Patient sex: M
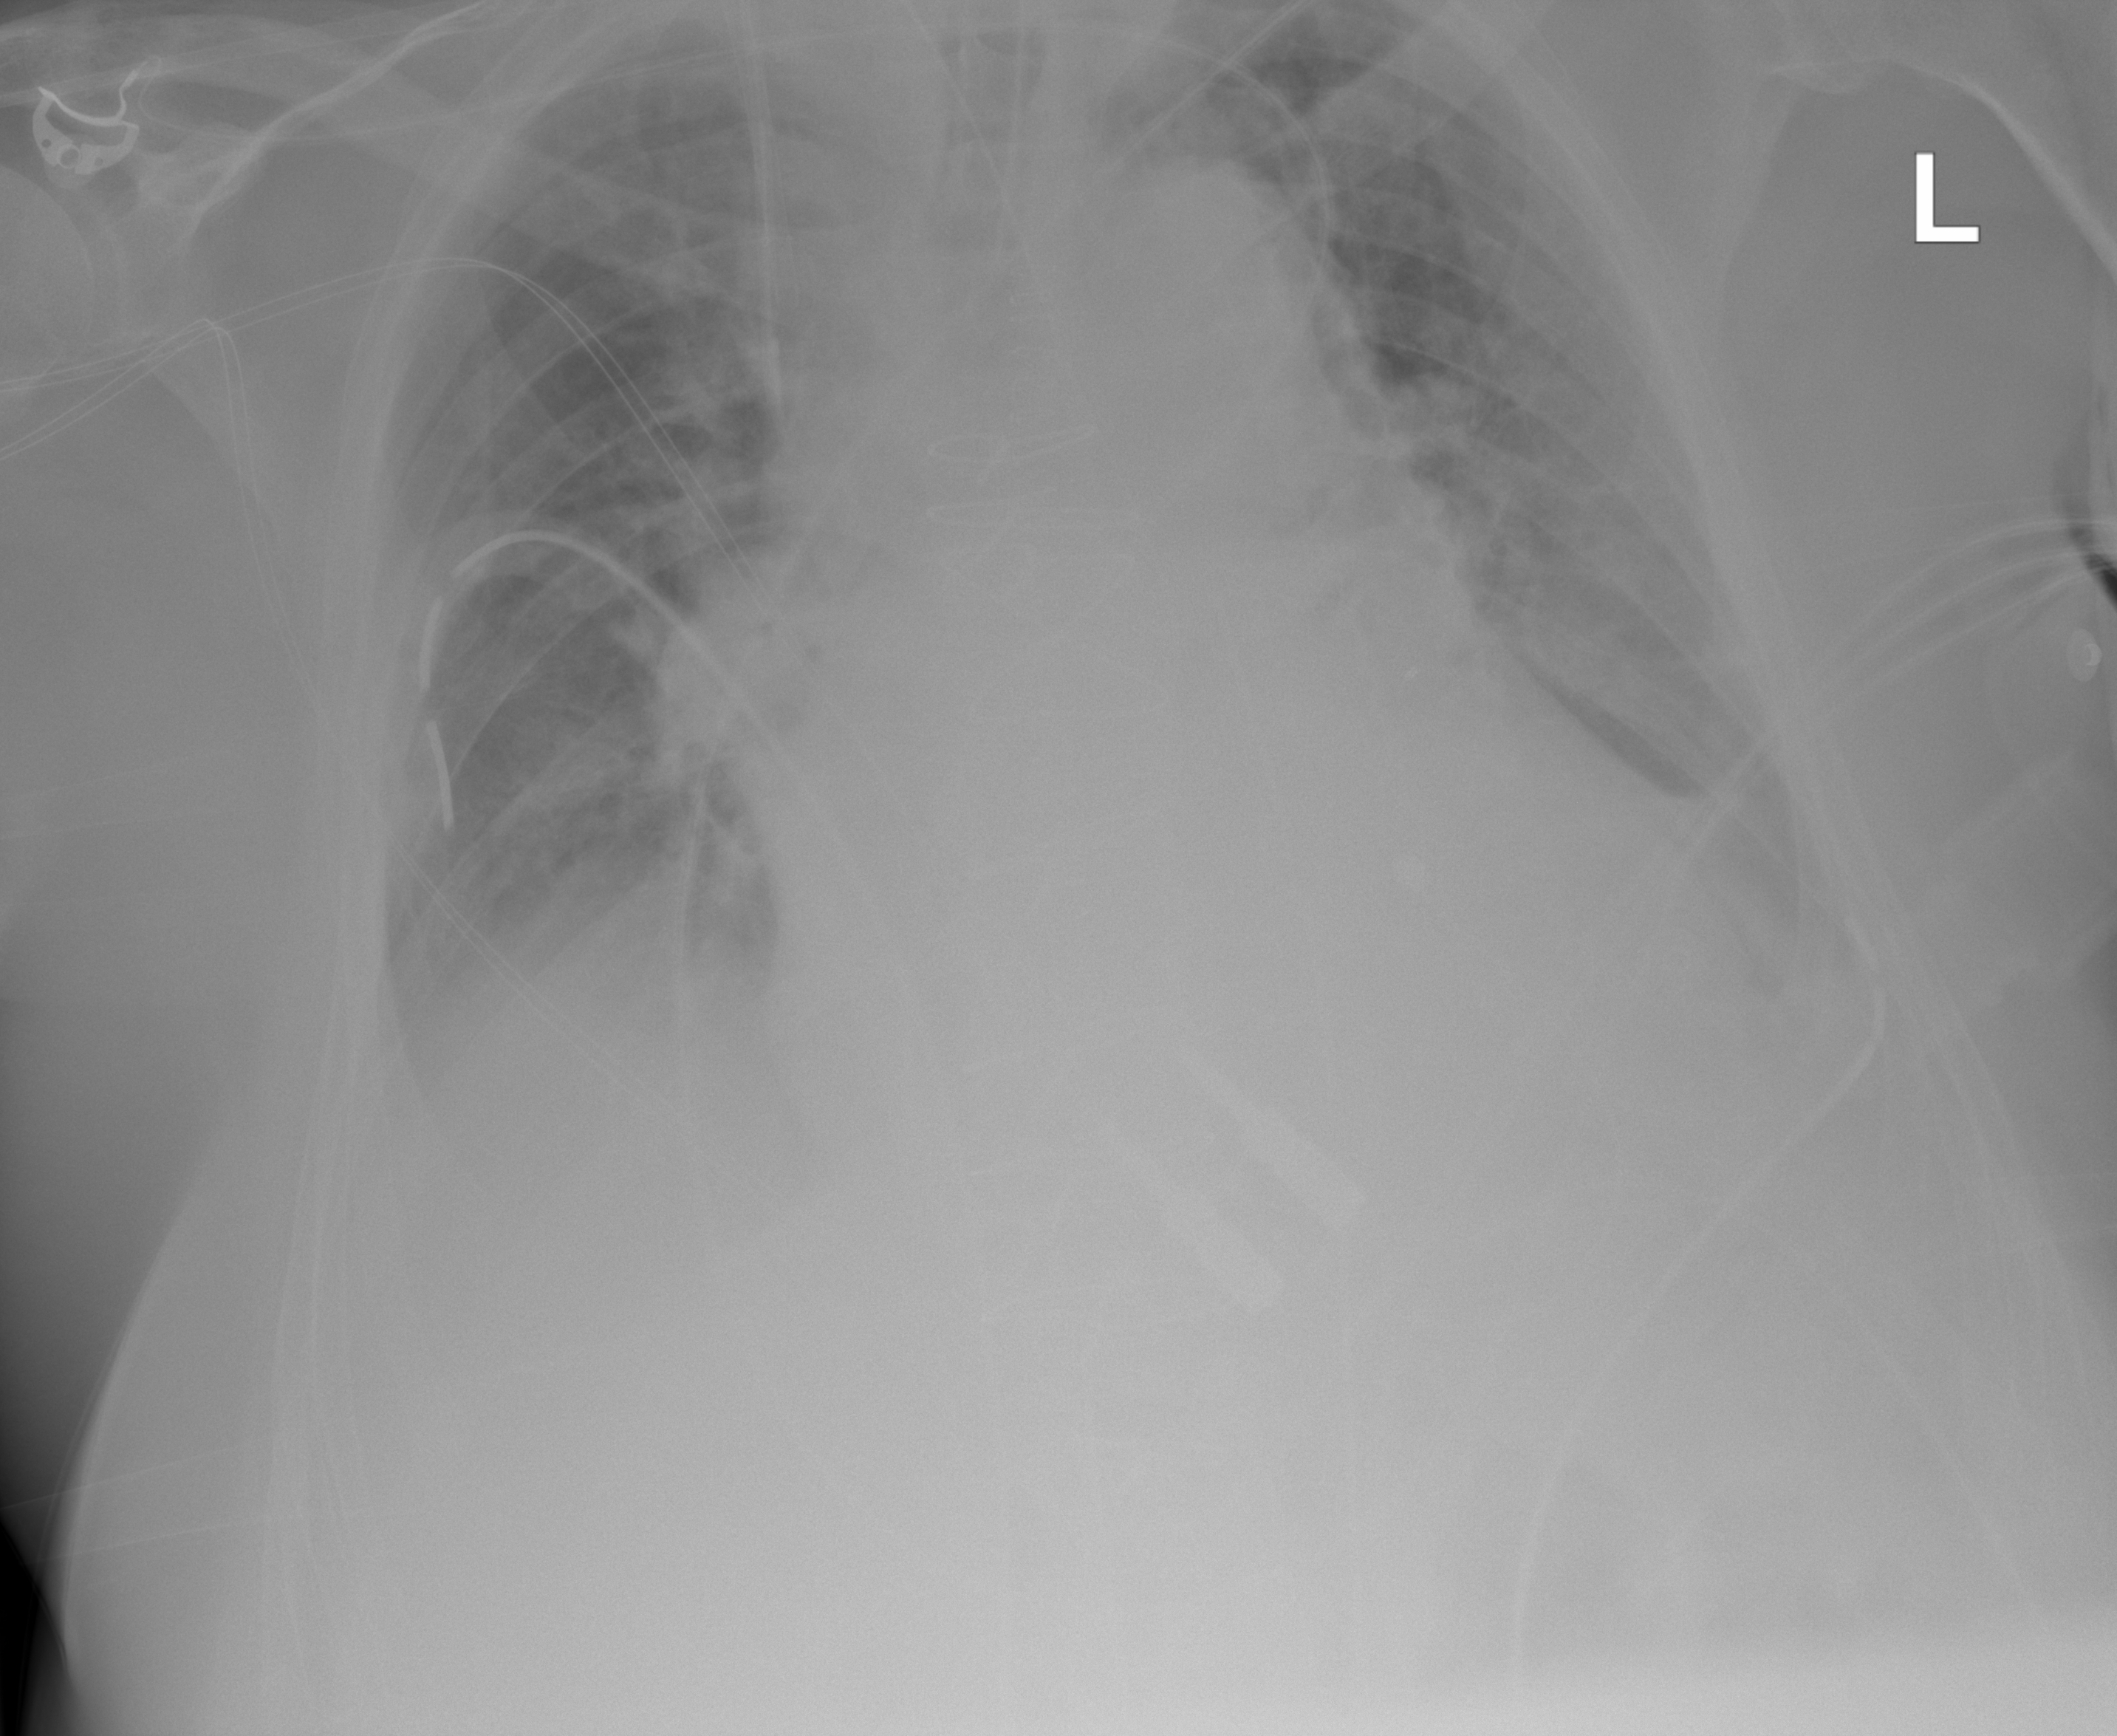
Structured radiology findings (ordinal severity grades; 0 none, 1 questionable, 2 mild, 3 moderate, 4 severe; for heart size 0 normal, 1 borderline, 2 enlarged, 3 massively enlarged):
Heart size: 3
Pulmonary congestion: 2
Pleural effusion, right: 2
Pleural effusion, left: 2
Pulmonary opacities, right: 0
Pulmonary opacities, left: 0
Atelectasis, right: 2
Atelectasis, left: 2